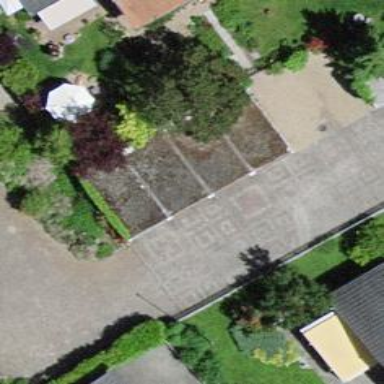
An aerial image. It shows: Group of garages.